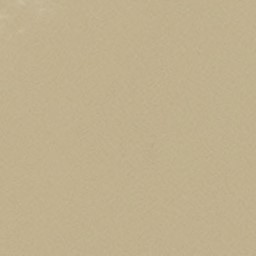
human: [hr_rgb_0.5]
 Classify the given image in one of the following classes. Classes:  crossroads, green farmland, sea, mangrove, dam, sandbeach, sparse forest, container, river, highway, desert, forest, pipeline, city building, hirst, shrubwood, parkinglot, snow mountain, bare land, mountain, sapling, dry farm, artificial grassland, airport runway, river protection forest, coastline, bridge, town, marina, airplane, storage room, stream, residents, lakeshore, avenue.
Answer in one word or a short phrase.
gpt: desert